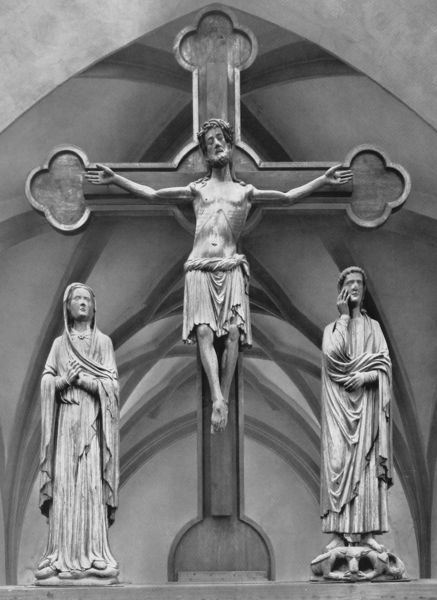
Titel: Triumphkreuzgruppe
Standort: Freiberg, Dom (EU - D - Sachsen)
Schlagwörter: gruppe, mann, umhang, frau, holz, männer, bart, falten, johannes, trauer, kirche, gewand, mantel, gotik, skulptur, kopftuch, nagel, nägel, dünn, foto, nische, gewölbe, dürr, lendentuch, kreuz, altar, kreuzrippen, christus, jesus, kreuzigung, mittelalter, jünger, maria, sakral, dornenkrone, schnitzwerk, apostel, bartlos, muttergottes, dreinageltypus, triumphans, aria, 1300, strben